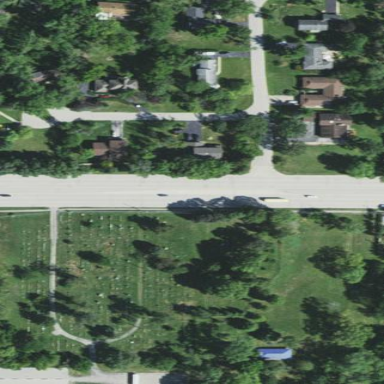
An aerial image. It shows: Cemetery.